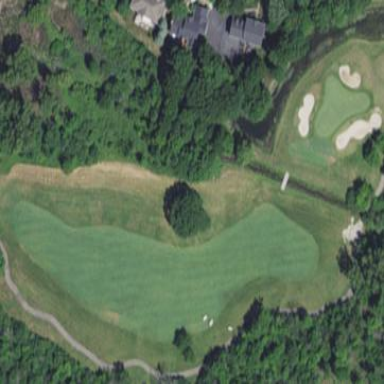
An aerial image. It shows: Grassy area designated as golf fairway.